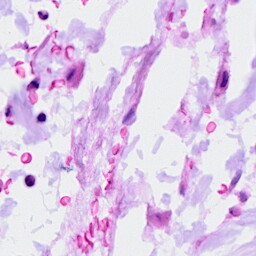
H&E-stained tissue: Ovarian